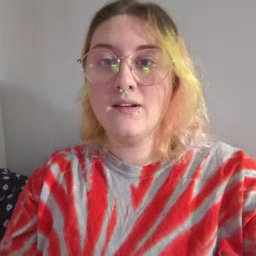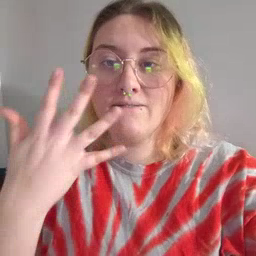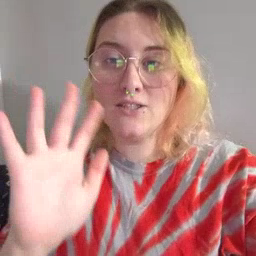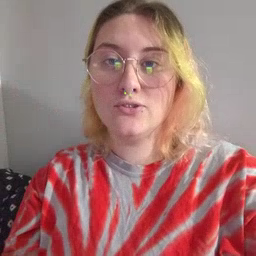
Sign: finish